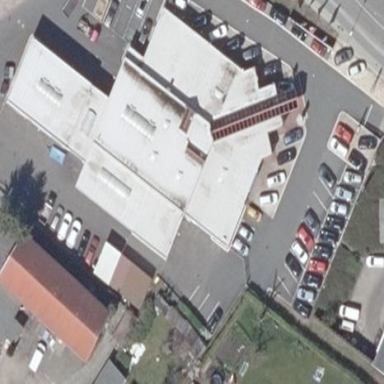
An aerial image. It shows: Retail building housing car shop.